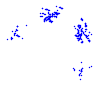
Particle: pion